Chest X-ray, AP view. Patient: 25 years old, sex F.
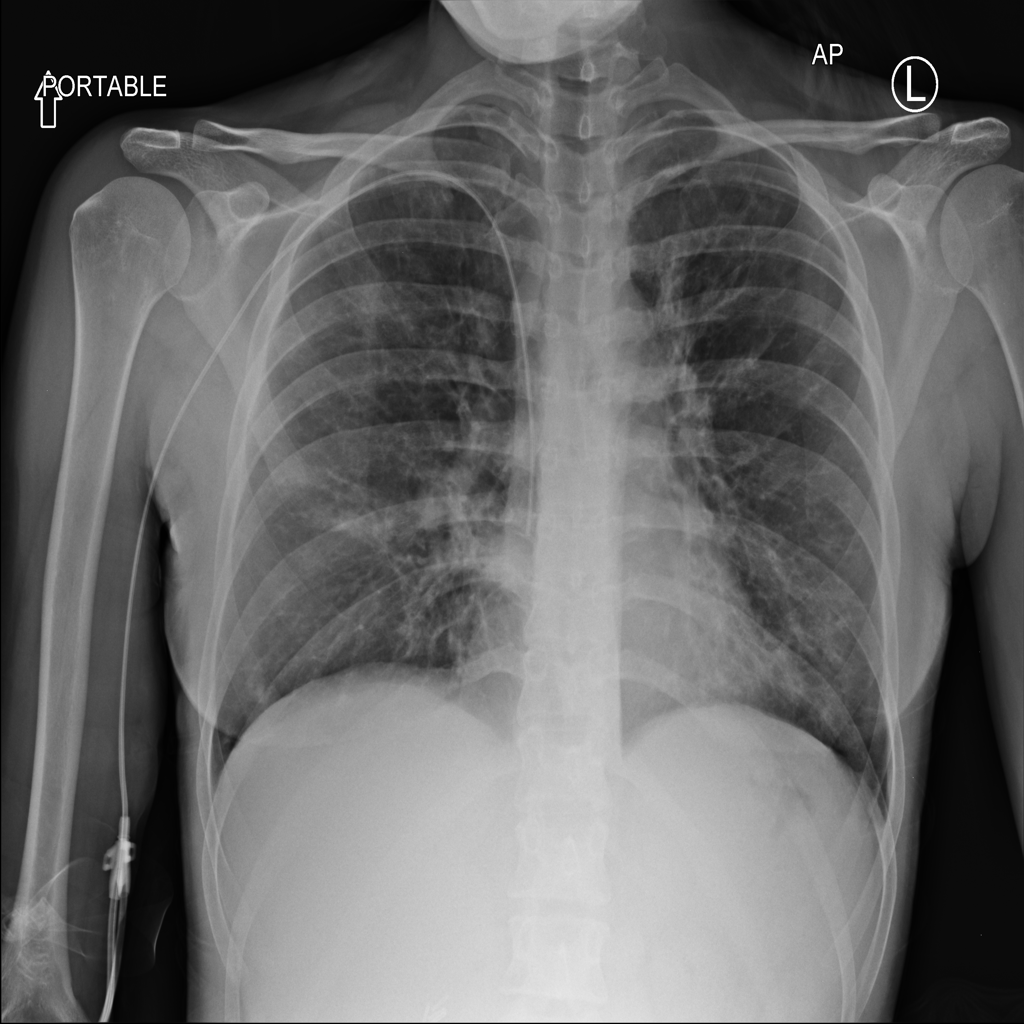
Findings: No Finding